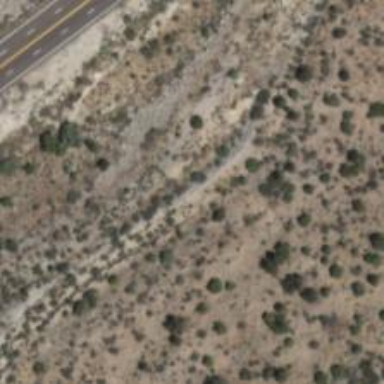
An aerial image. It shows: Abandoned road.